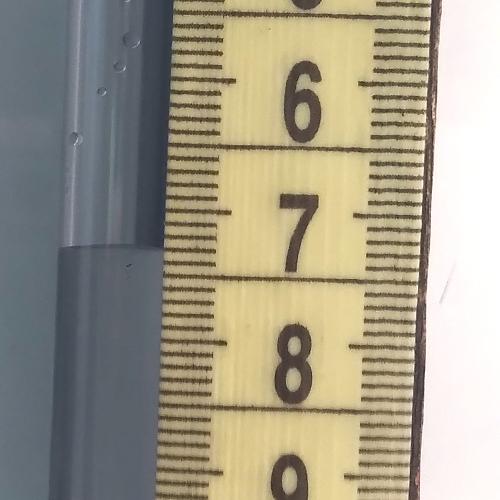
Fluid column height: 7.3 cm